Field crop: tomato
Growth stage: 1
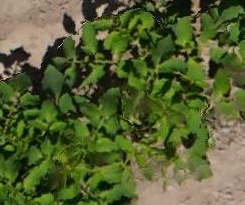
Species: tomato